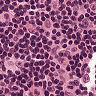
Metastatic tissue present: no